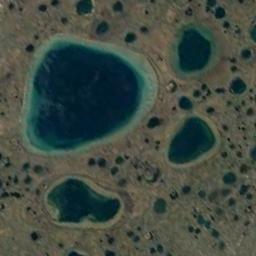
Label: lake